Question: '''
- (void)tabBarController:(UITabBarViewController *)tabBarController didSelectViewController:(UIViewController *)viewController {
NSLog(@"selected %lu",(unsigned long)tabBarController.selectedIndex);
if (tabBarController.selectedIndex == 0) {
//call refresh() in PlayerTableViewController
} else {
// ...
}
}
'''
Below is 'UITabBarViewController'.
In line 4, I have want to call a method called 'refresh()' to update data in 'PlayerTableViewController'. How can I implement it ?
Thanks

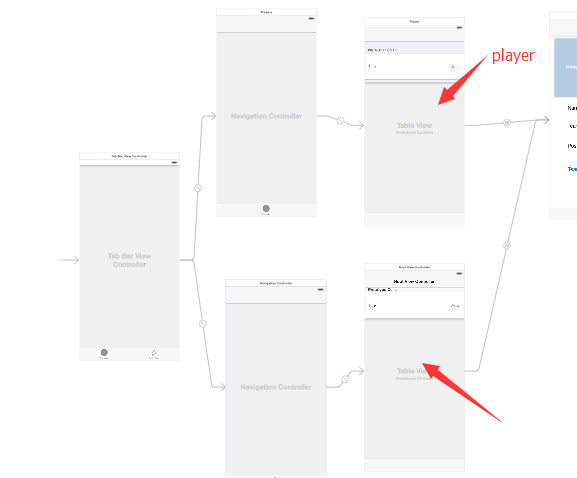
Answer: '''
- (void)tabBarController:(UITabBarViewController *)tabBarController didSelectViewController:(UIViewController *)viewController {
NSLog(@"selected %lu",(unsigned long)tabBarController.selectedIndex);
if (tabBarController.selectedIndex == 0) {
//call refresh() in PlayerTableViewController
UINavigationController *navController = (UINavigationController *)tabBarController.selectedViewController;
PlayerTableViewController *playerTableVC =(PlayerTableViewController *) [navController.viewControllers firstObject];
[playerTableVC.tableView reloadData];
} else {
// ...
}
}
'''